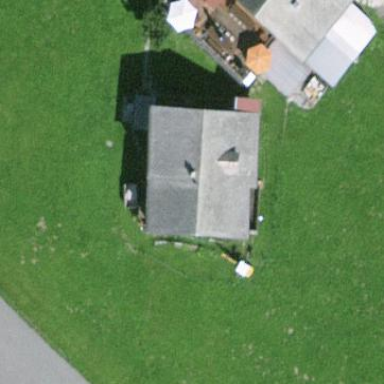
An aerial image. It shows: Farm building.